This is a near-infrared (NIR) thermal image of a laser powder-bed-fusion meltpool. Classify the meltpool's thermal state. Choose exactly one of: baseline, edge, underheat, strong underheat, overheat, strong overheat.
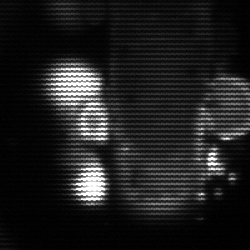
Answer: strong underheat